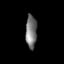
Tissue: lung
Cell type: T cells
Senescence score: 0.2341
Nuclear area (px): 362
Mean DAPI intensity: 119.293